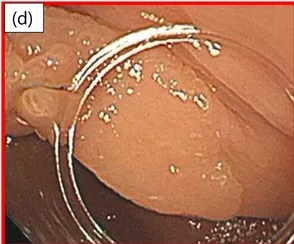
Endoscopic findings of traditional serrated adenoma (TSA) with superficially serrated adenomas (SuSA). (d) High-power view of the SuSA component (the red box in Figure 1b). The SuSA component appears white, with a smooth surface on white-light imaging.
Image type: endoscopy (gi_endoscopy)